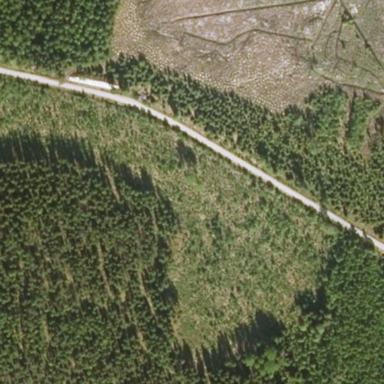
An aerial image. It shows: Clearcut man-made area surrounded by scrub vegetation.